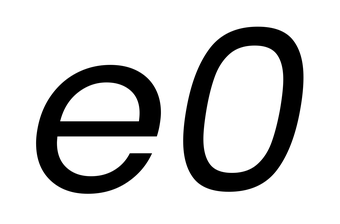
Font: Poppins-Italic